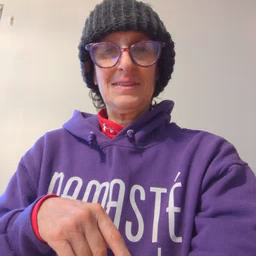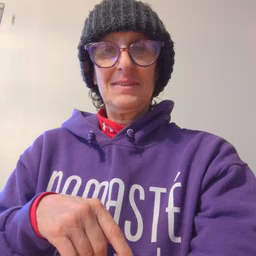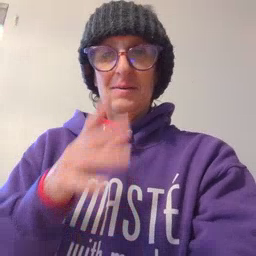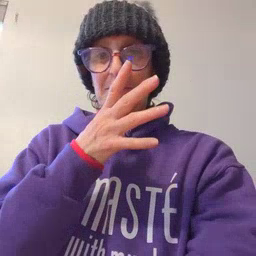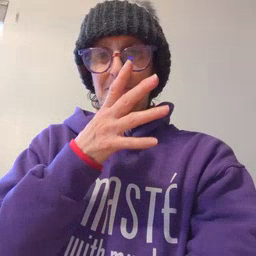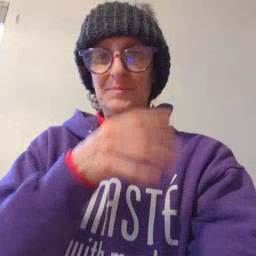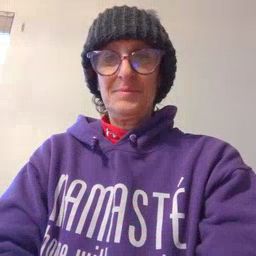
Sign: mom